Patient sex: F
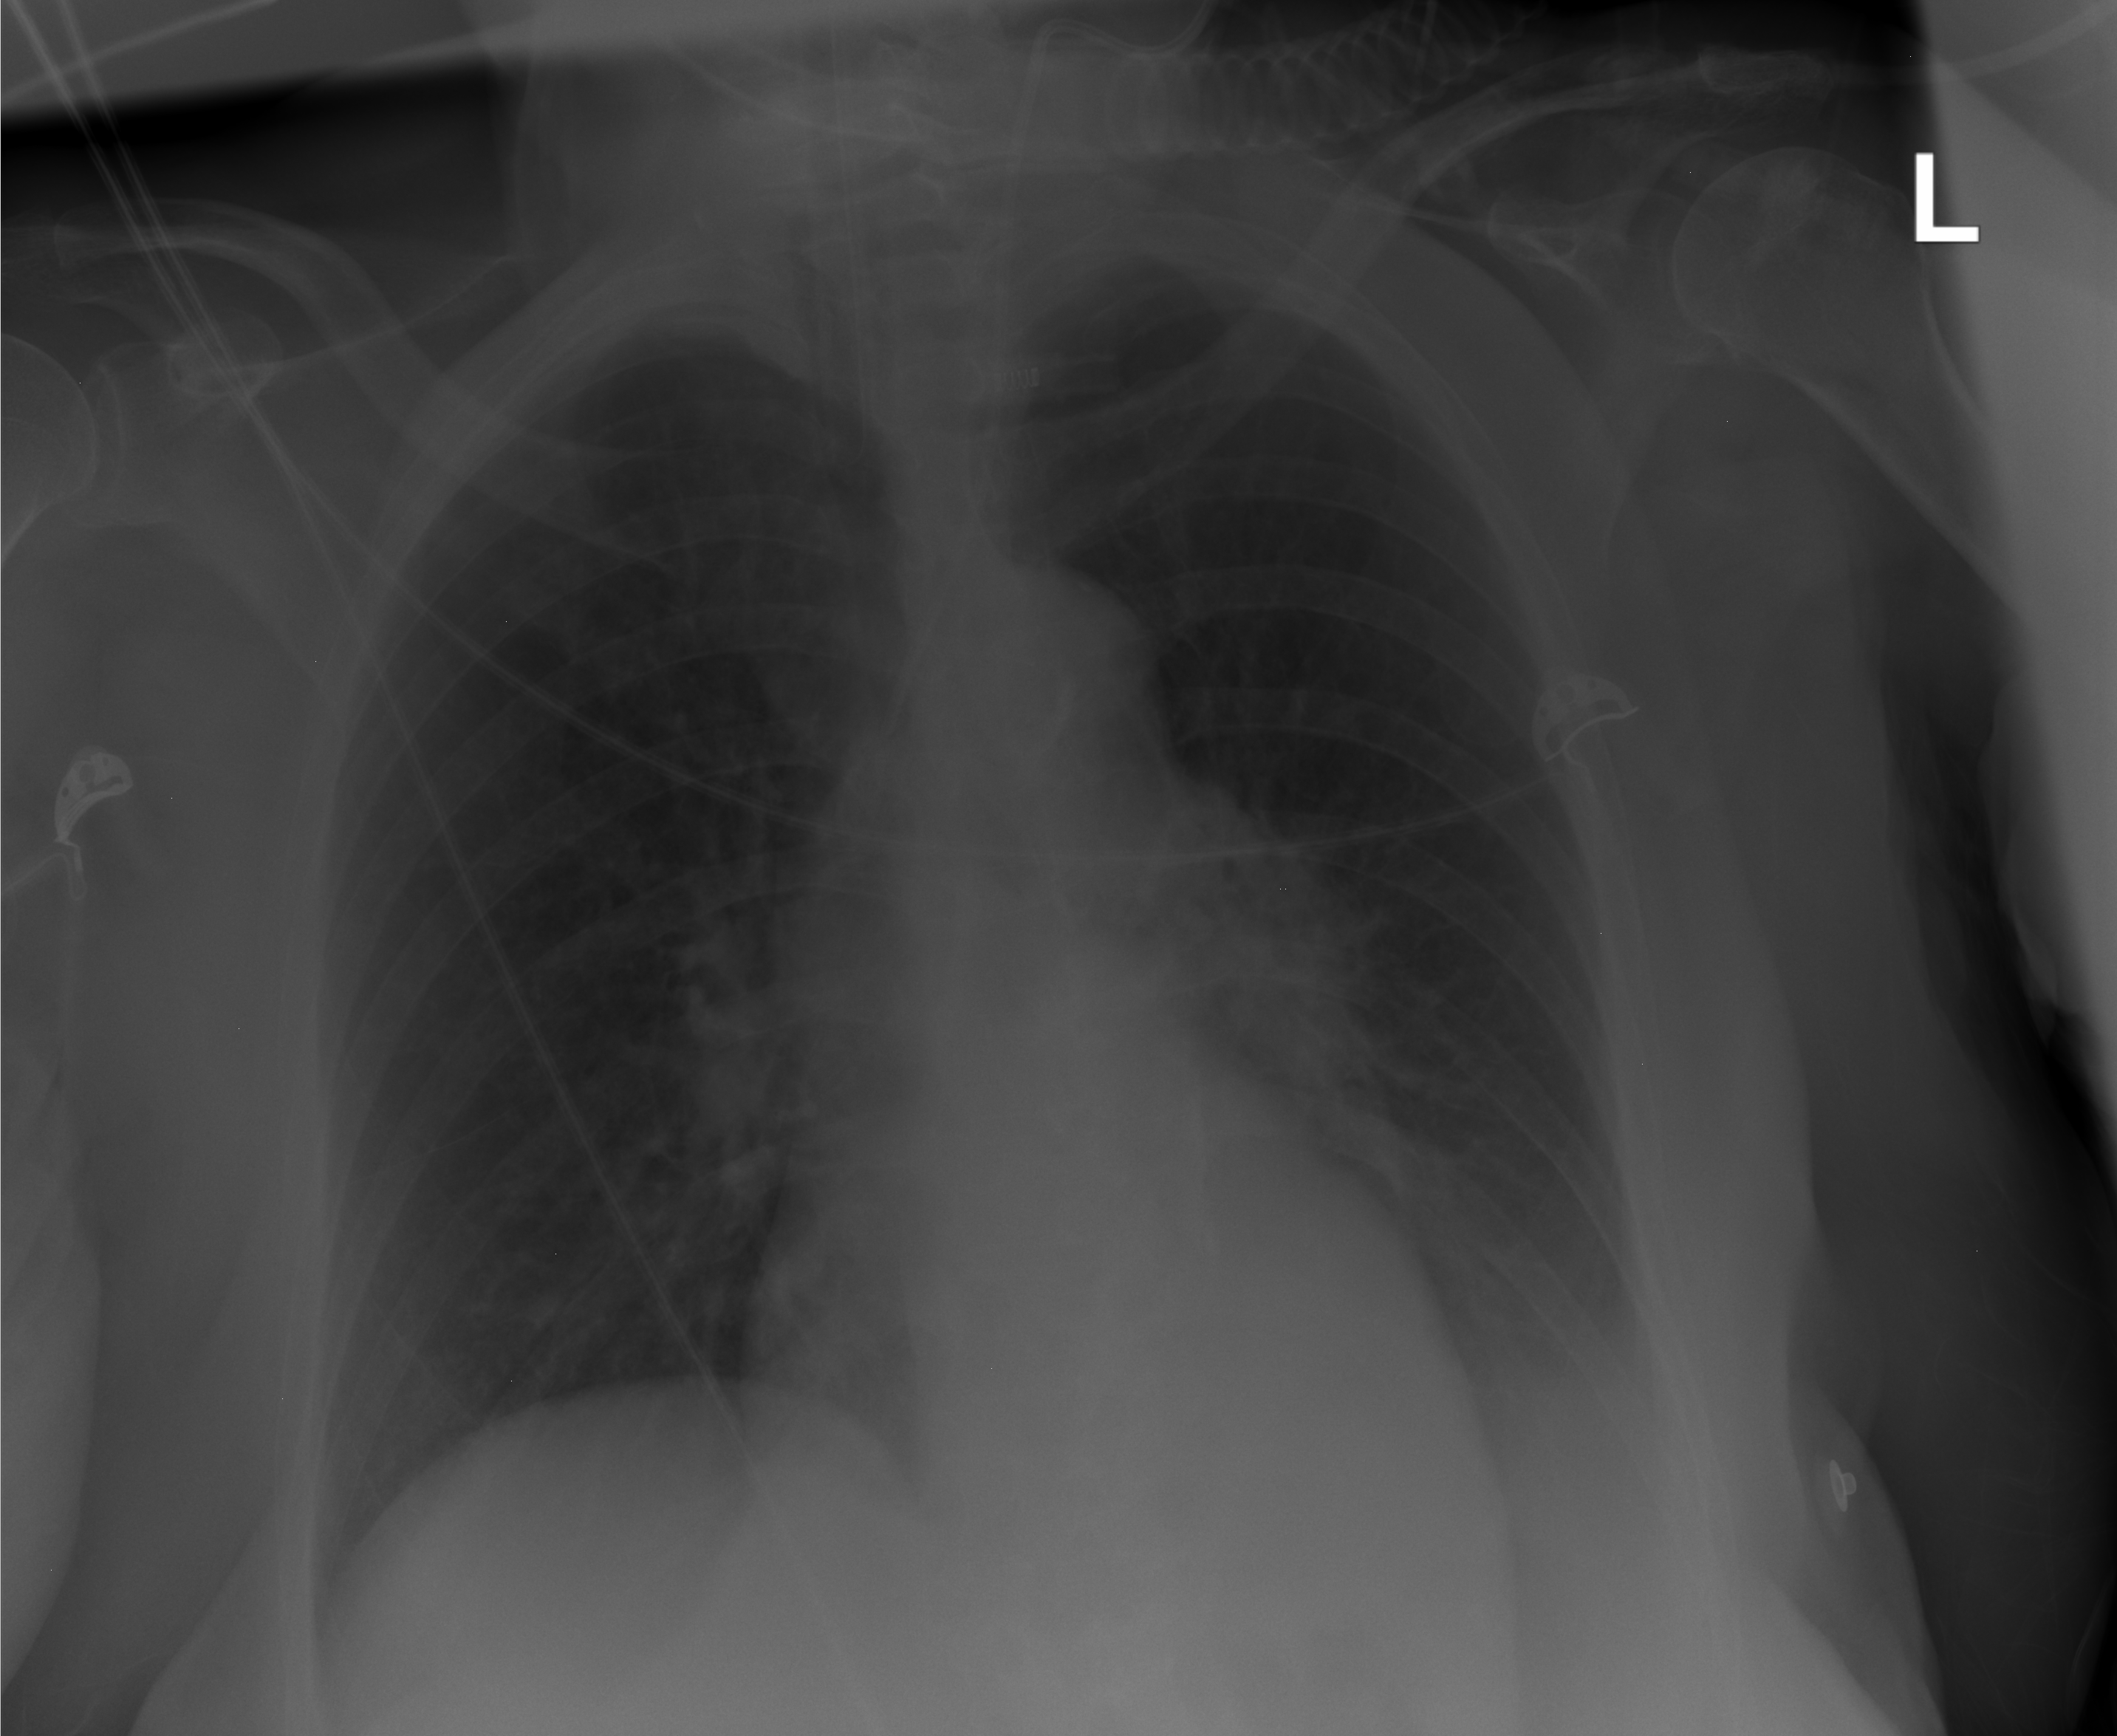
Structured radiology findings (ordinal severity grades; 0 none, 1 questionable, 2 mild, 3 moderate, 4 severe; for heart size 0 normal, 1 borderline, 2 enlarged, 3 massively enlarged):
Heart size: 0
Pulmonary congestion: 0
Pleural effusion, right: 0
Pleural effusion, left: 0
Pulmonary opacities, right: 0
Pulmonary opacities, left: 0
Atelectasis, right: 0
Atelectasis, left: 2